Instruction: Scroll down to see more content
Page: traveler
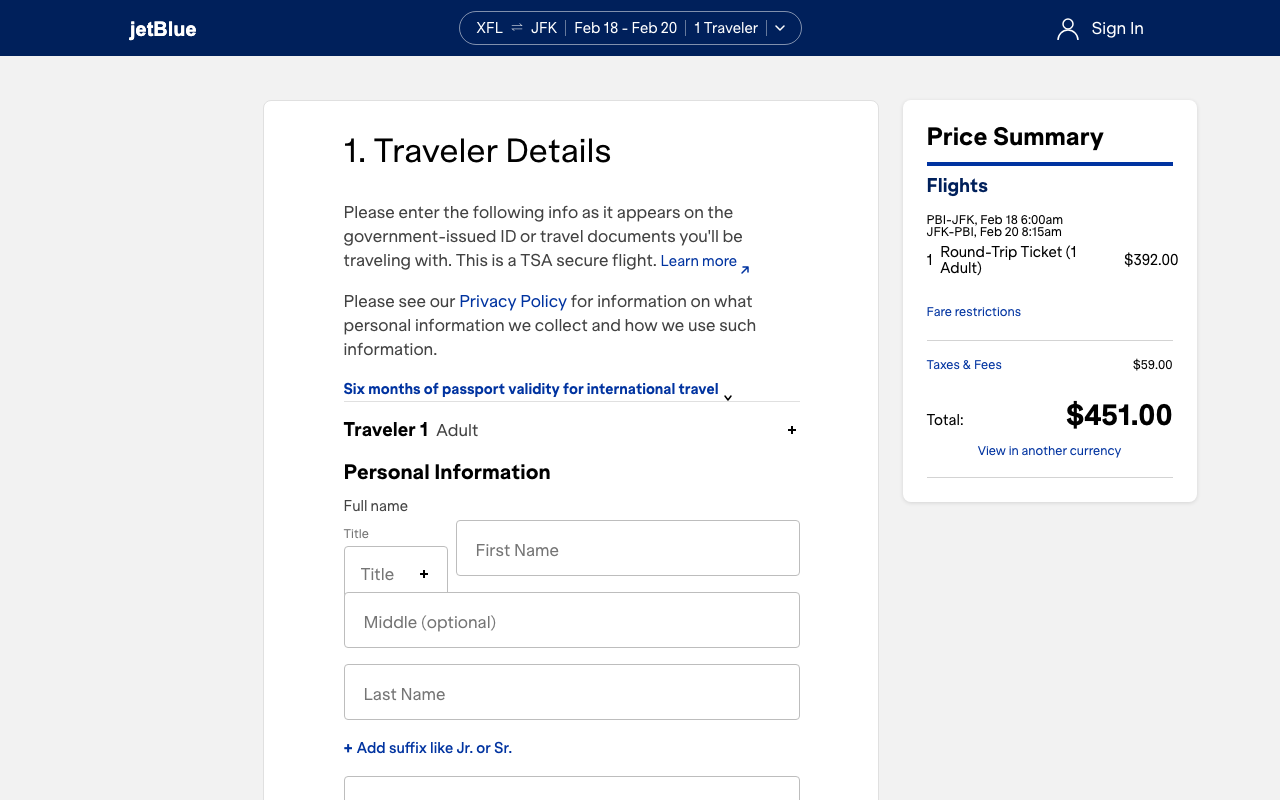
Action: scroll